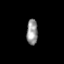
Tissue: prostate
Cell type: Myeloid cells
Senescence score: 0.3328
Nuclear area (px): 278
Mean DAPI intensity: 147.766